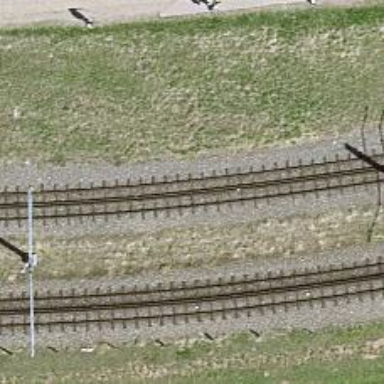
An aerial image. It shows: Single railway track with electrified contact line.